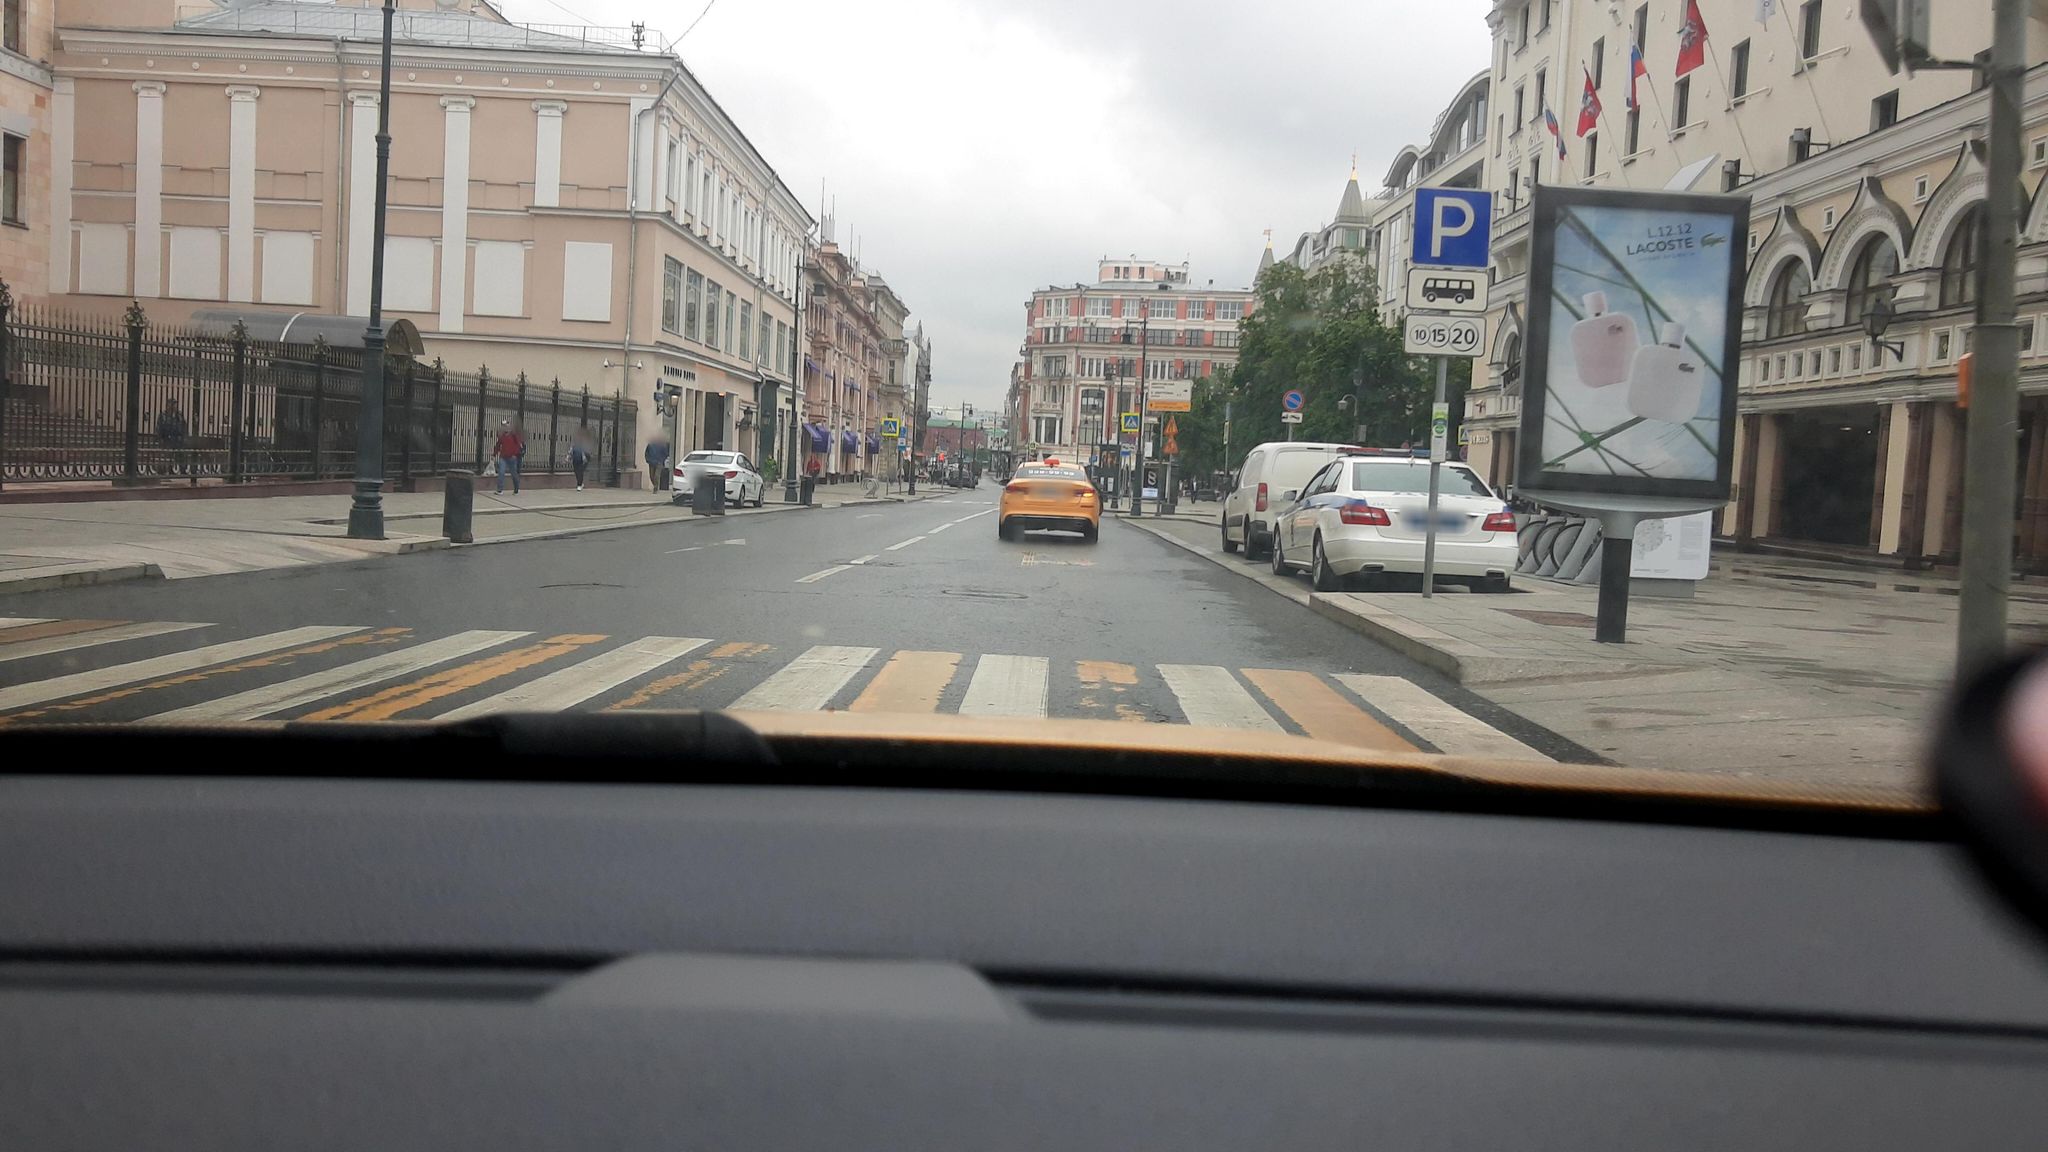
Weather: rainy
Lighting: day
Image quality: good
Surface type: driving surface
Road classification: tertiary
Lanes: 3
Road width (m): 4
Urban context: urban centre
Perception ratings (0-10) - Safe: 8.1, Lively: 9.61, Beautiful: 5.01, Boring: 1.09, Depressing: 3.81, Wealthy: 6.21